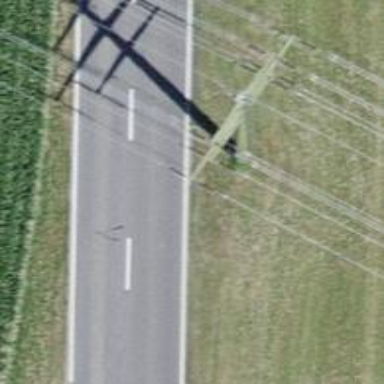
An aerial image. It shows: Power line is depicted.